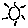
Label: sun